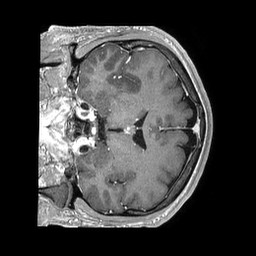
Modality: T1w
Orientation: coronal
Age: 44
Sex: male
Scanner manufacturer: philips
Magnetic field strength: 1.5 T
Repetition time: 0.007741 s
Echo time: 0.003526 s